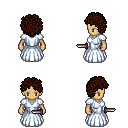
a pixel art fantasy rpg character, female body template, human, tanned skin, underdress, magenta pants, brown curly afro hairstyle, dagger, four views (front, back, left, right), 2x2 character sprite sheet, small pixel art, hard edges, no anti-aliasing